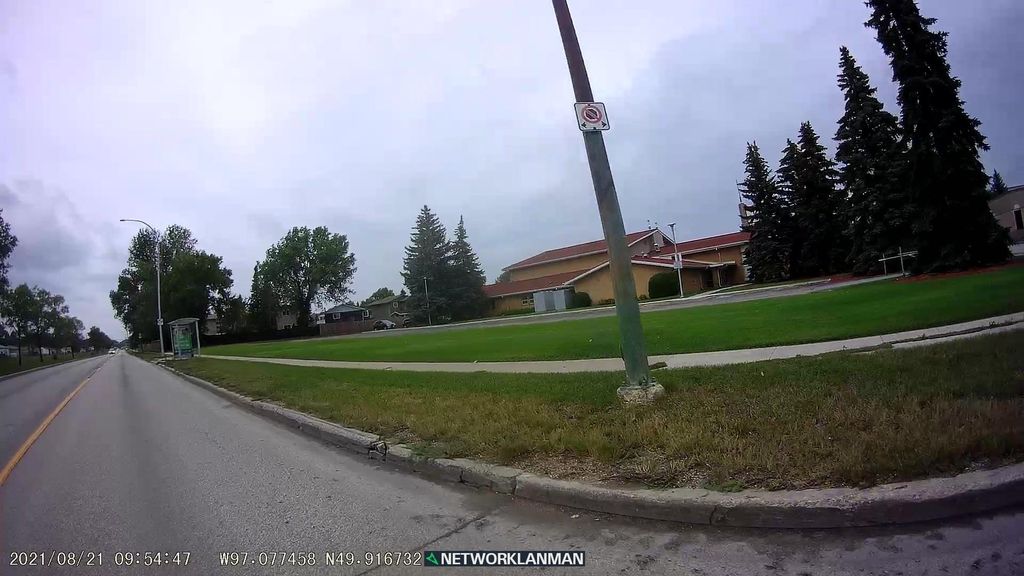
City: winnipeg